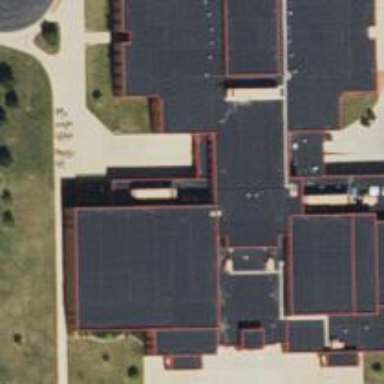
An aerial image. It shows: School.